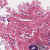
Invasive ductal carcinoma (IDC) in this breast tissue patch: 0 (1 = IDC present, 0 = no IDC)